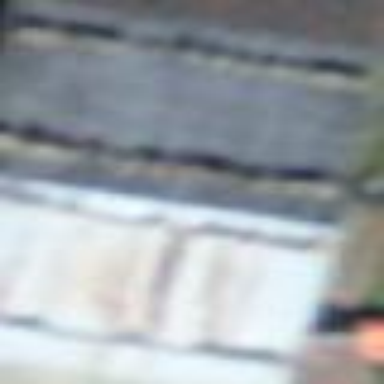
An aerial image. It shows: Barn.